Aerial crown-view tile of a tropical tree (Barro Colorado Island, Panama), acquired 20250414:
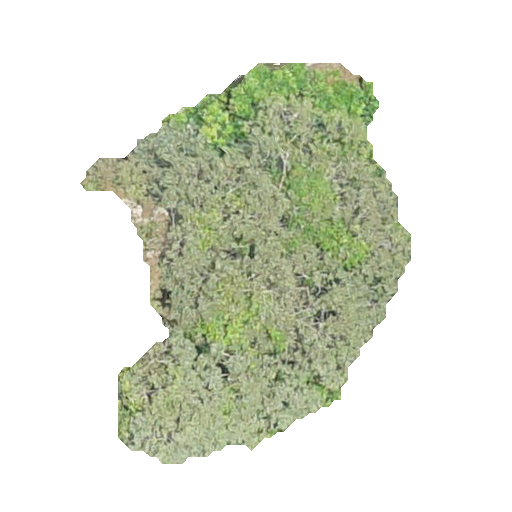
Species: Luehea seemannii
GBIF accepted scientific name: Luehea seemannii
Crown area: 126.43 m²